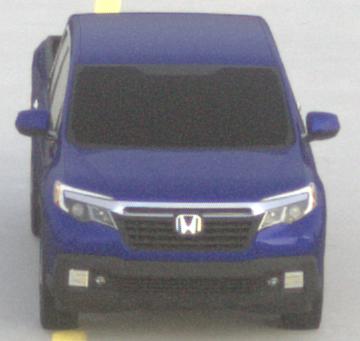
Make: Honda
Model: Ridgeline
Detailed model: Gen. 2
Model produced from: 2016
Model produced until: 2020
Doors: 4
Color: blue
Road condition: dry road
Daytime: sunrise or sunset
Contrast: low contrast